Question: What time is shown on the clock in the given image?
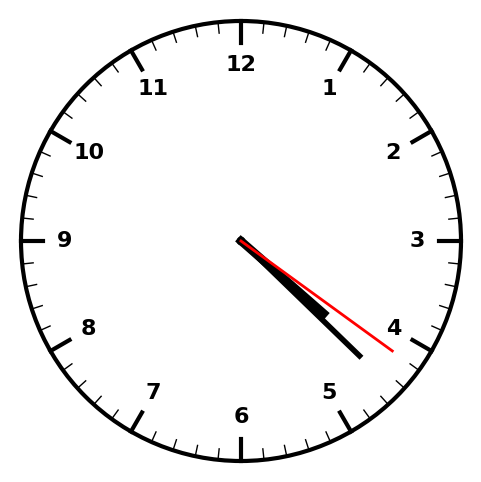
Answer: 04:22:21